Brain MRI study timepoint: early_postop
T1CE (contrast-enhanced T1) slice:
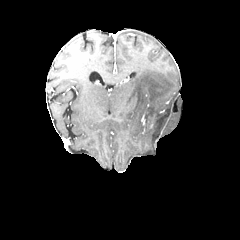
T2-FLAIR slice:
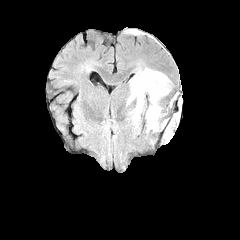